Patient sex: M
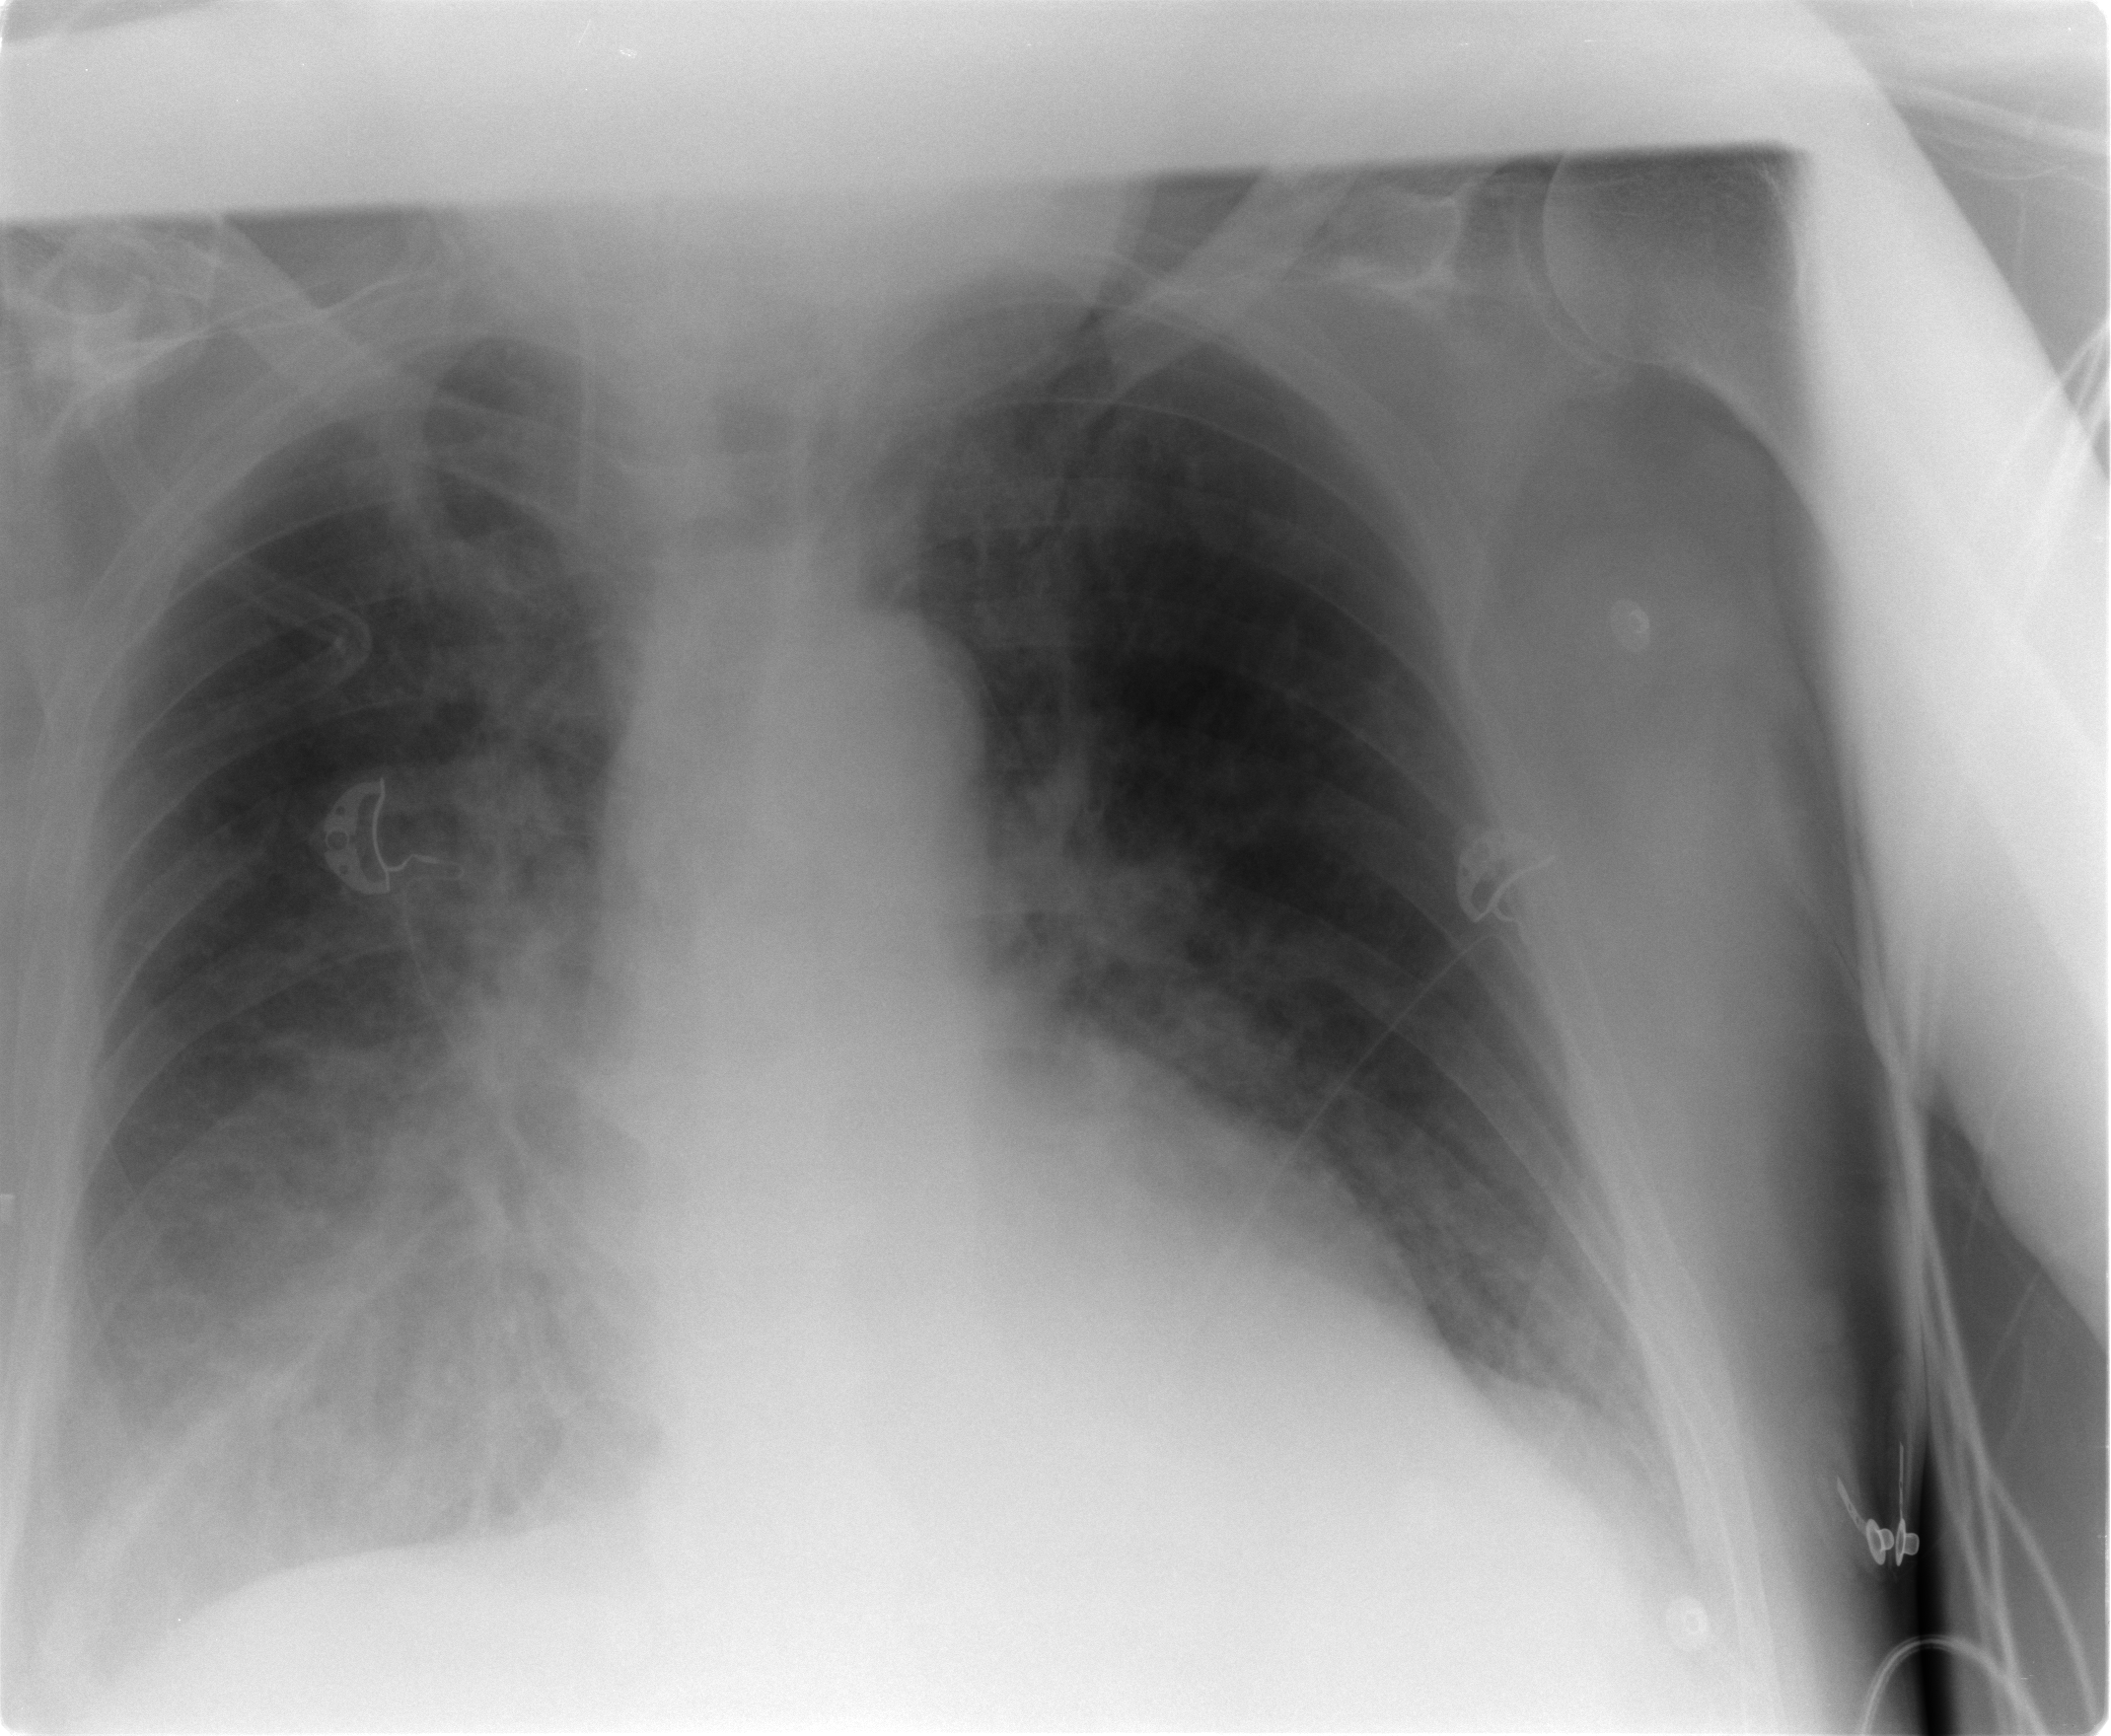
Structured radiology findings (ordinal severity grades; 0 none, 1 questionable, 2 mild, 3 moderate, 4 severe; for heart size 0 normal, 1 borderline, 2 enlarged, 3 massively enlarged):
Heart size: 1
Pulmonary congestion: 2
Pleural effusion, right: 2
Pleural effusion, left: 0
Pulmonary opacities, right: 0
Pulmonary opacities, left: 0
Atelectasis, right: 2
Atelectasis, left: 0